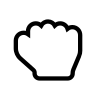
Cursor type: grabbing
OS/theme: linux-xcursor-pro
Variant: white